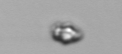
Label: Heterocapsa_rotundata